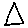
Label: triangle